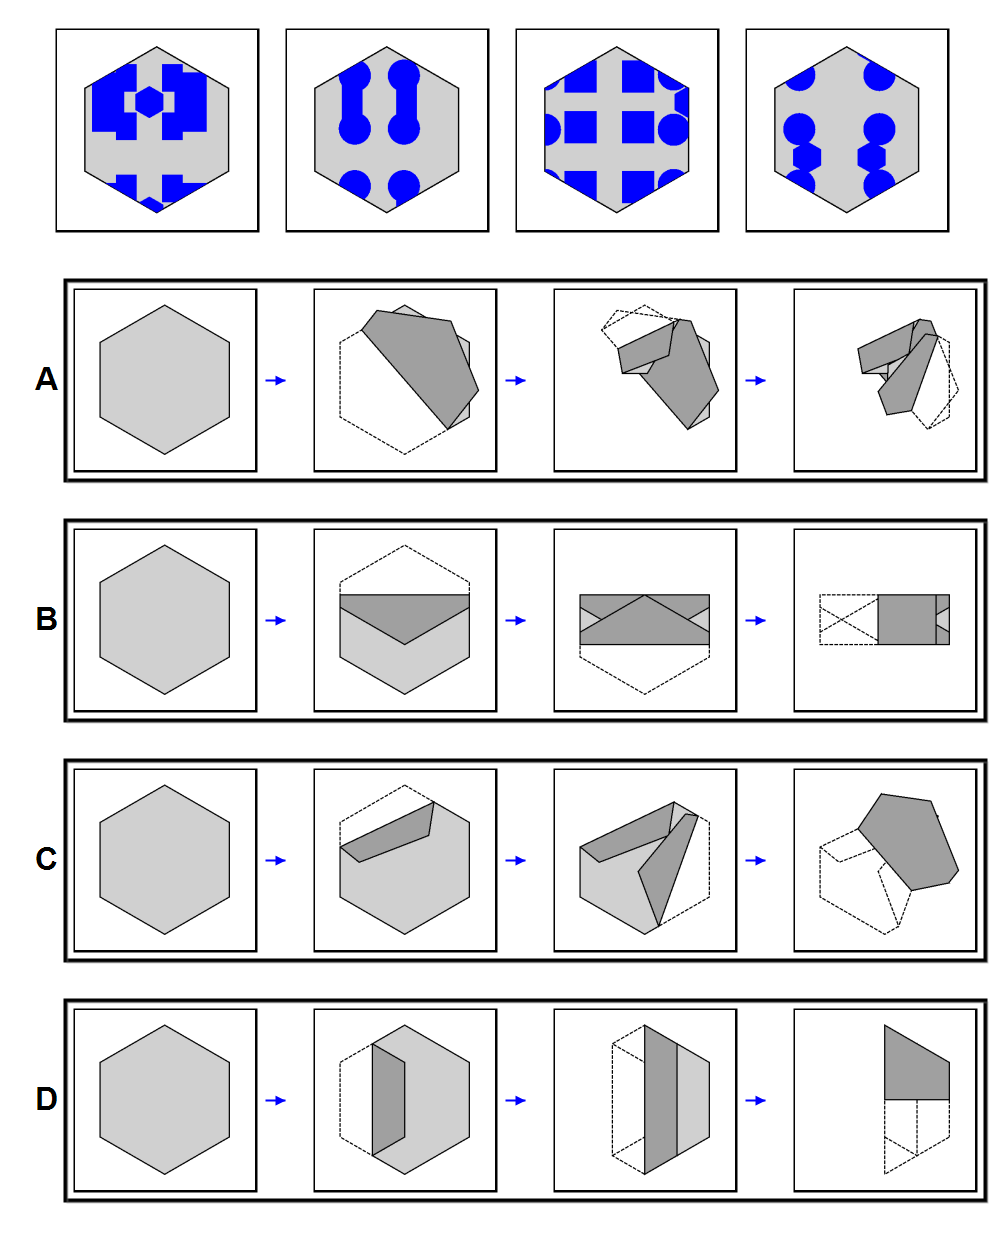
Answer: B